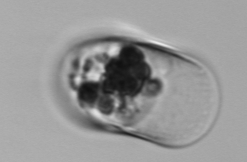
Label: Guinardia_flaccida